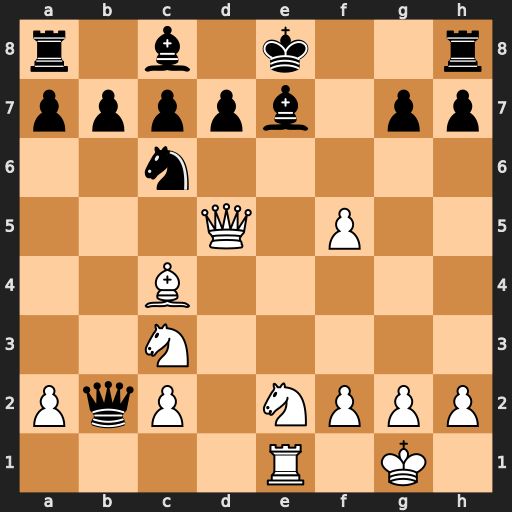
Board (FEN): r1b1k2r/ppppb1pp/2n5/3Q1P2/2B5/2N5/PqP1NPPP/4R1K1
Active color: w
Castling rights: kq
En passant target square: -
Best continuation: Qf7+ Kd8 Qxg7 Rf8 Nf4